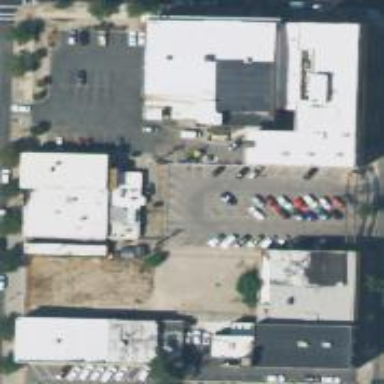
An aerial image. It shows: Retail area.